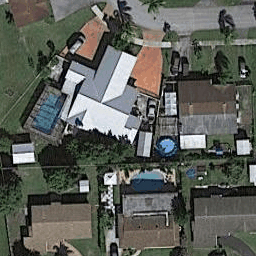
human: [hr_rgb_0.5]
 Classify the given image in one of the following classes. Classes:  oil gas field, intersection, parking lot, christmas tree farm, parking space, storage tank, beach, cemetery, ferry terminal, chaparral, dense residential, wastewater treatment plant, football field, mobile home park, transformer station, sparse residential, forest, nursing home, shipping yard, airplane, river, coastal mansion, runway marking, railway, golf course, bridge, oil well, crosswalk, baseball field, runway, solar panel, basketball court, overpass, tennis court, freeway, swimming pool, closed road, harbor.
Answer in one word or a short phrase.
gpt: dense residential